Question: I'm using the below setting to maximize a Matlab Figure:
'''
set(gcf,'units','normalized','outerposition',[0 0 1 1])
'''
Although it is maximized, but it is still not fully maximized like the maximize icon in the label (below) is not on.

And this makes me loose parts of the figure when exporting it. So I'm wondering how I can fully maximize it as if I manually pressed the maximize button of the figure.
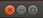
Answer: You can use some <URL> to achieve what you want:
'''
drawnow
jFig = get(handle(gcf), 'JavaFrame');
jFig.setMaximized(true);
'''
The 'drawnow' is not obvious, but essential as mentioned by Yair Altman in one of his comments how to avoid Java erros:
> Another possible reason is due to <URL>. The easiest solution is
to place a call to 'drawnow; pause(0.1);' before you access the
JavaFrame functionality (setMaximized or any other Java function).